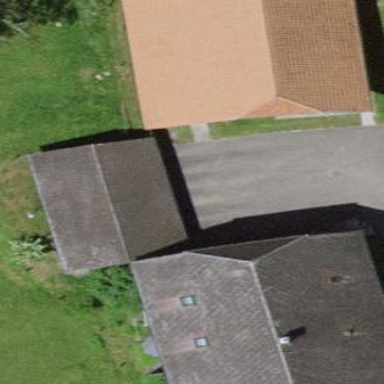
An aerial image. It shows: Garage.